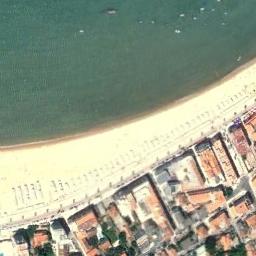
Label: beach